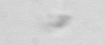
Label: detritus